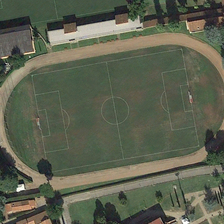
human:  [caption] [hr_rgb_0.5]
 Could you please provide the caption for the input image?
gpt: a lot of trees are planted around the football field .

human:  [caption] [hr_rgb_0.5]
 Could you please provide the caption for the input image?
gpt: there are many red roofed houses around the football field .

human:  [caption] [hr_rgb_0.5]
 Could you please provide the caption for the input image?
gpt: there are many red roofed houses around the football field .

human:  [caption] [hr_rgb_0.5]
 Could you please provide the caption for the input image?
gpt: a lot of trees are planted around the football field .

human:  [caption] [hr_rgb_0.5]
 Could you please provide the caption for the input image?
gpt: a lot of trees are planted around the football field .